The image folds the raw vibration samples of a bearing signal into a 2-D grayscale square (signal-to-image encoding). Diagnose the bearing from this image, choosing from: normal, inner_race, outer_race, ball.
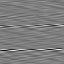
Answer: inner_race